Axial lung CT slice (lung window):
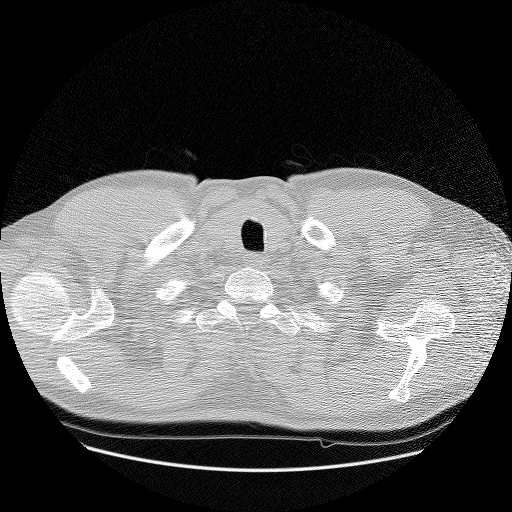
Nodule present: no